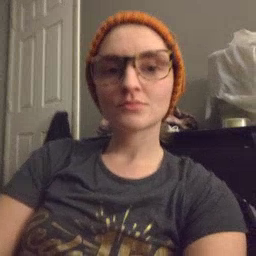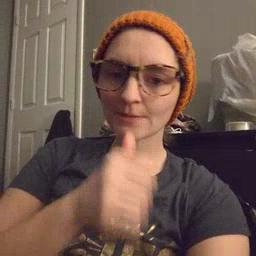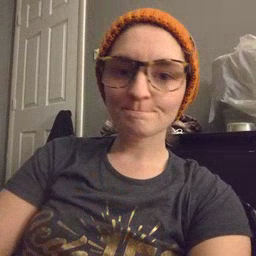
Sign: not